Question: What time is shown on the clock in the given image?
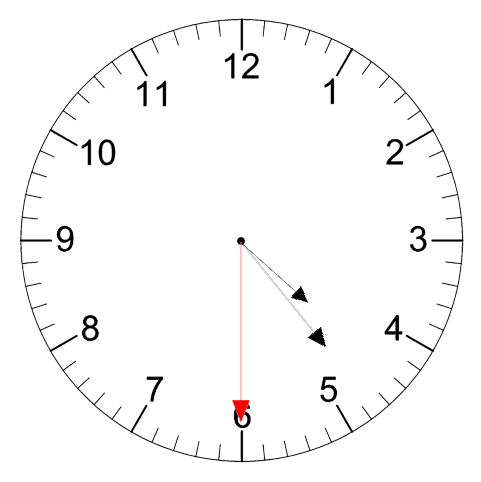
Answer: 04:23:30